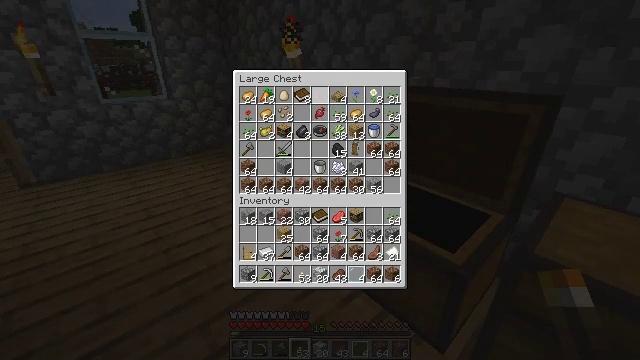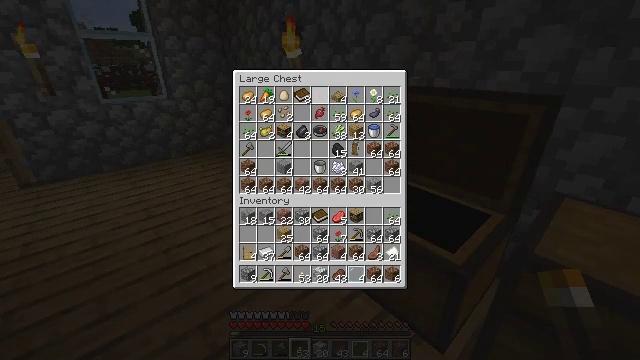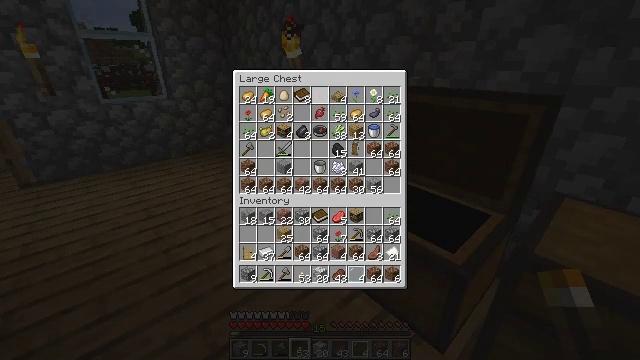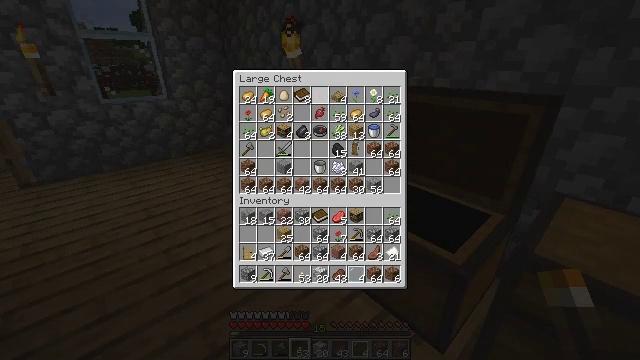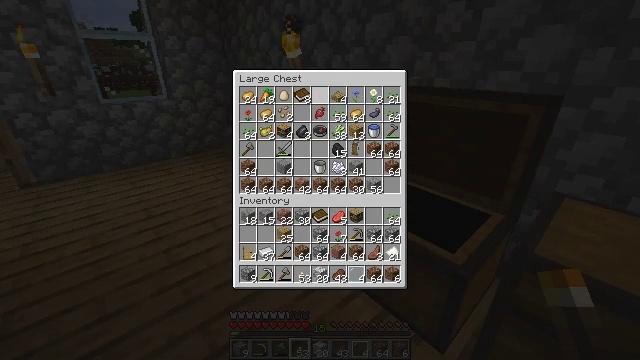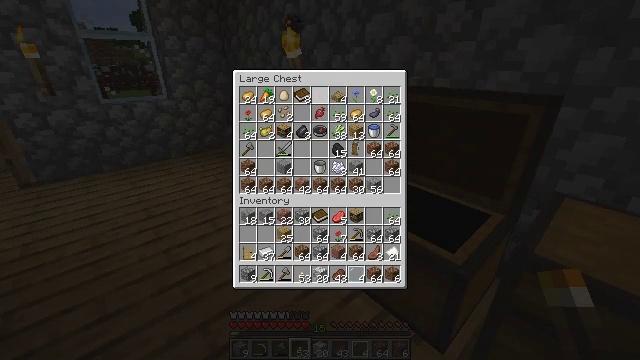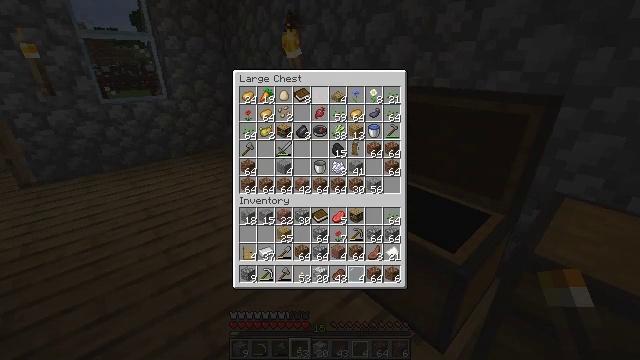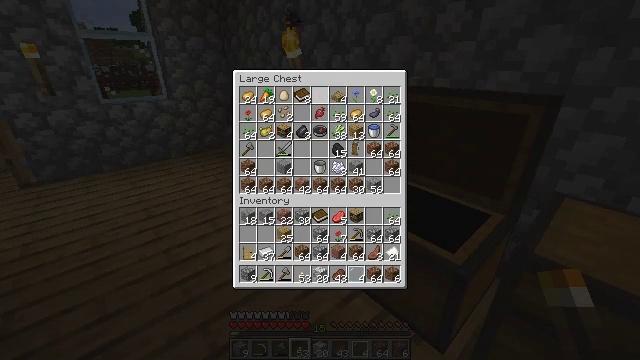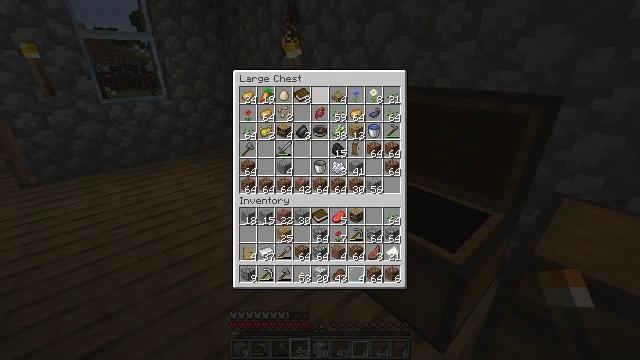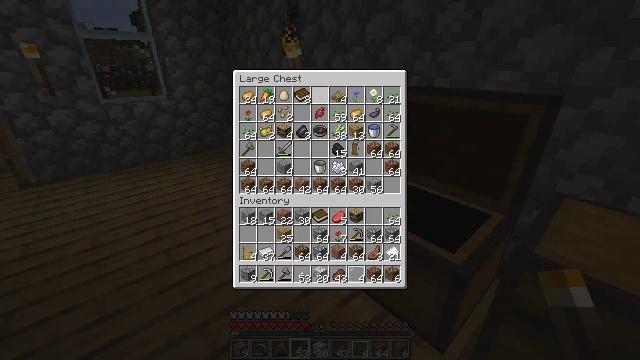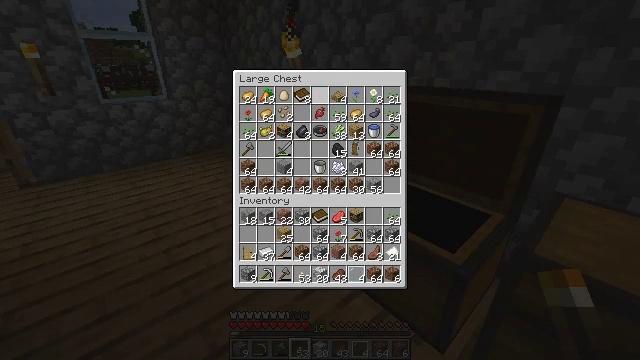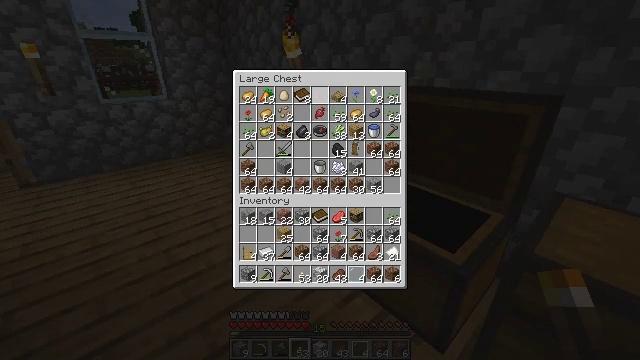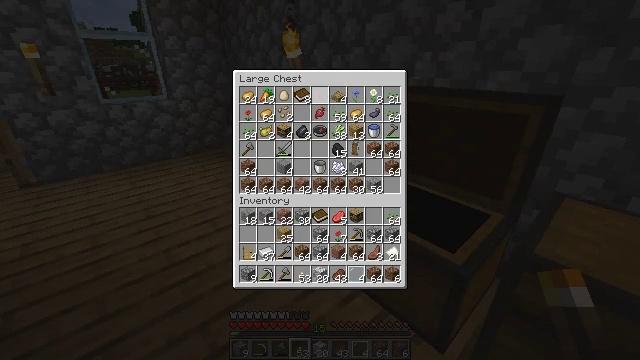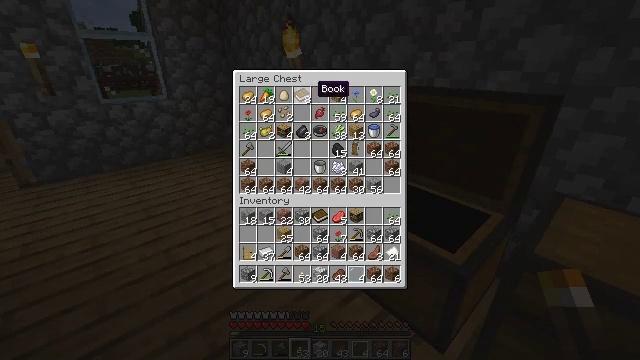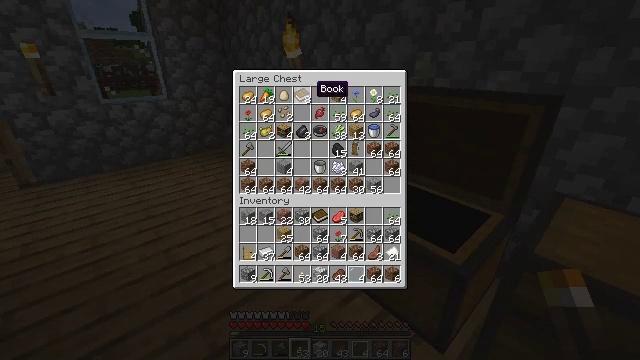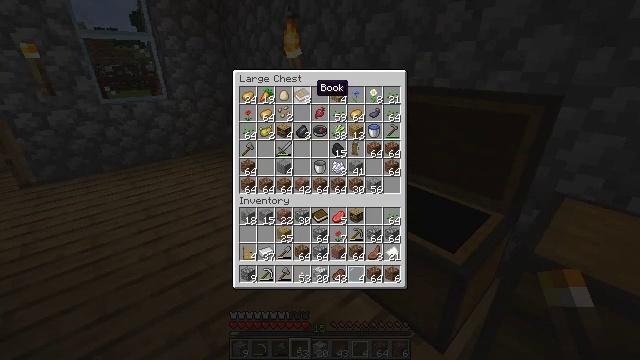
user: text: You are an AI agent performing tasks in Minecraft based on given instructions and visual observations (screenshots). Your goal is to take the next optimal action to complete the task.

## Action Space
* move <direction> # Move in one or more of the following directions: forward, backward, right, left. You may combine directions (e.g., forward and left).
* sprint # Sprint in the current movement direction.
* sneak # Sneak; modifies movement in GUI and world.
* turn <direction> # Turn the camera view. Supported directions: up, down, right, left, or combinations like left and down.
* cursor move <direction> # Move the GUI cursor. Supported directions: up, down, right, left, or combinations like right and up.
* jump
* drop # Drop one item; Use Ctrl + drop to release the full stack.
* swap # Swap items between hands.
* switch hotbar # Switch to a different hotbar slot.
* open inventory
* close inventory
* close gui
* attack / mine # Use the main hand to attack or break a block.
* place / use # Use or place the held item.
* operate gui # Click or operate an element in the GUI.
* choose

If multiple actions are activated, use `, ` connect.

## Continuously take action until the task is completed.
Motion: motion action
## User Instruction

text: Put materials in the crafting table to create a bookshelf.
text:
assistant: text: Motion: sneak
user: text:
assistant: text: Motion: sneak
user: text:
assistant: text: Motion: sneak
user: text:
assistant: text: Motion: sneak
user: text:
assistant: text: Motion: sneak
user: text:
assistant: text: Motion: sneak
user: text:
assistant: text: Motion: sneak
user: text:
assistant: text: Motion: sneak
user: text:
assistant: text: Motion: sneak
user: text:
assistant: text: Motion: sneak
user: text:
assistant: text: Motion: sneak
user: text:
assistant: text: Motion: sneak
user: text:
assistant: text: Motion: sneak
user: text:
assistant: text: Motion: sneak
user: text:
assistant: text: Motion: sneak
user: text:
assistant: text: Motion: sneak
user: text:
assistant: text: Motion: sneak, operate gui
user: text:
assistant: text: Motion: sneak, operate gui
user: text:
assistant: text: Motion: sneak
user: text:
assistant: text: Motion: sneak
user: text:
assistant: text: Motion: sneak
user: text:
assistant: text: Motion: sneak
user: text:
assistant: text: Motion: sneak
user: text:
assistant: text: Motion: sneak
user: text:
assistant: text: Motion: sneak
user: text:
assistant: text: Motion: sneak
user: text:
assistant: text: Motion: sneak, cursor move down
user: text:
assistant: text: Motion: sneak, cursor move down
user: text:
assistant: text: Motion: sneak, cursor move down
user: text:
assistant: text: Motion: sneak, cursor move right and down